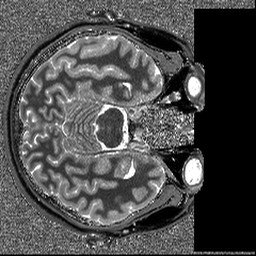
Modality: T1map
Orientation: axial
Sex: male